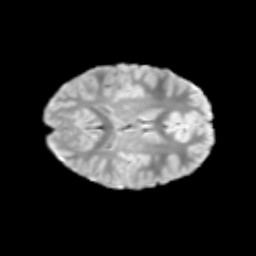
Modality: T2w
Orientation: axial
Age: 11
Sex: female
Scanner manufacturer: siemens
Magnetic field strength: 3 T
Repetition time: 3.8 s
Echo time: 0.07 s